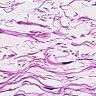
Metastatic tissue present: no